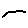
Label: bird